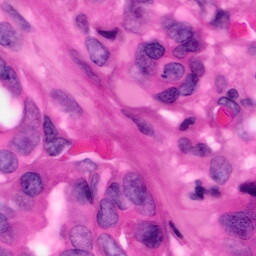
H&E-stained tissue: Pancreatic